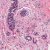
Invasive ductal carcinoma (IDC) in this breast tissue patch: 0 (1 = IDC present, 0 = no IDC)